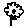
Label: flower